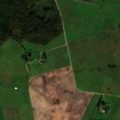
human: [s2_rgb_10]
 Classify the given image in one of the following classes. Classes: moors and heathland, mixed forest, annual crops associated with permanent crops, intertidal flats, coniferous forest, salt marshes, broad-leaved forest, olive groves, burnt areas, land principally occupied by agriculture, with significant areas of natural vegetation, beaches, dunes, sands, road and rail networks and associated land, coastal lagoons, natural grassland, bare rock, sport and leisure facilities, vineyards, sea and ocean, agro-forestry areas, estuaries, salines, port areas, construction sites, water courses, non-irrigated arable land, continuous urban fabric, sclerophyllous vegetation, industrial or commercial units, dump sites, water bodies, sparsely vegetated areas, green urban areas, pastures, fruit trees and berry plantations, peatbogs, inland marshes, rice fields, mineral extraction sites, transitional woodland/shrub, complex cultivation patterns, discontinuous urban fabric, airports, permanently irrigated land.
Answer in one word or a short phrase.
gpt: non-irrigated arable land, complex cultivation patterns, broad-leaved forest